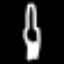
Label: fork